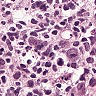
Metastatic tissue present: yes